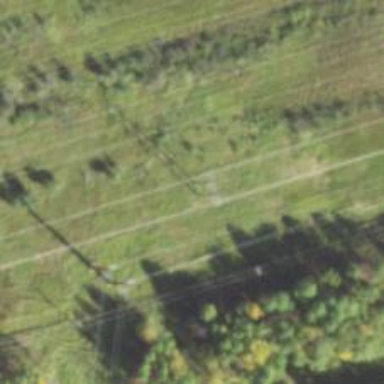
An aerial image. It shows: Power tower.